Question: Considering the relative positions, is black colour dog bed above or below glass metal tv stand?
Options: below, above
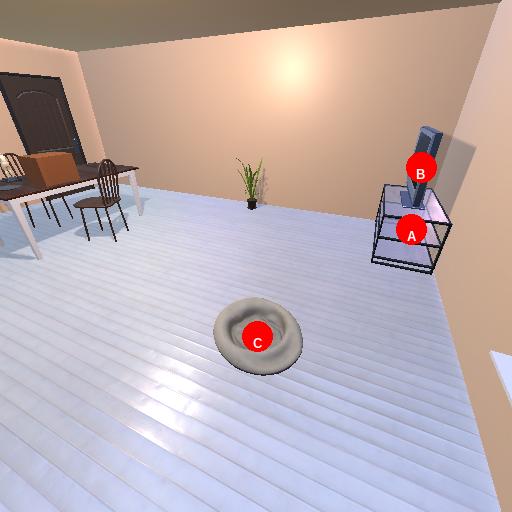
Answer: below